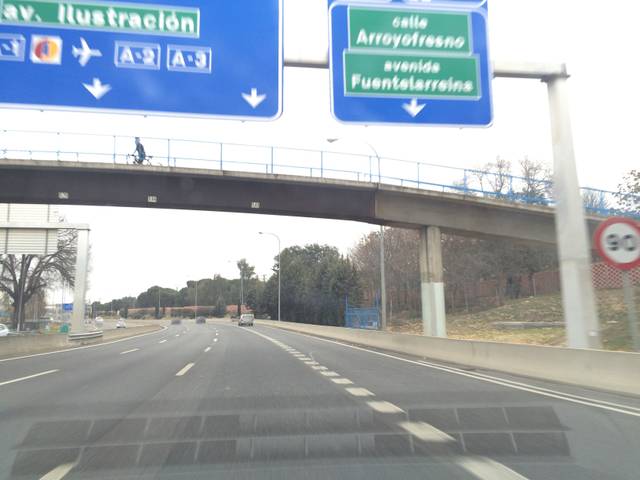
Region: Spain
Coordinates: 40.459, -3.745